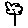
Label: flower